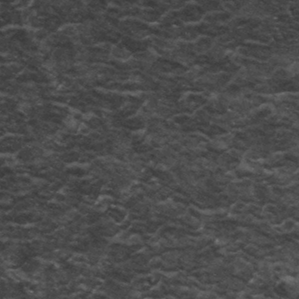
Label: frost